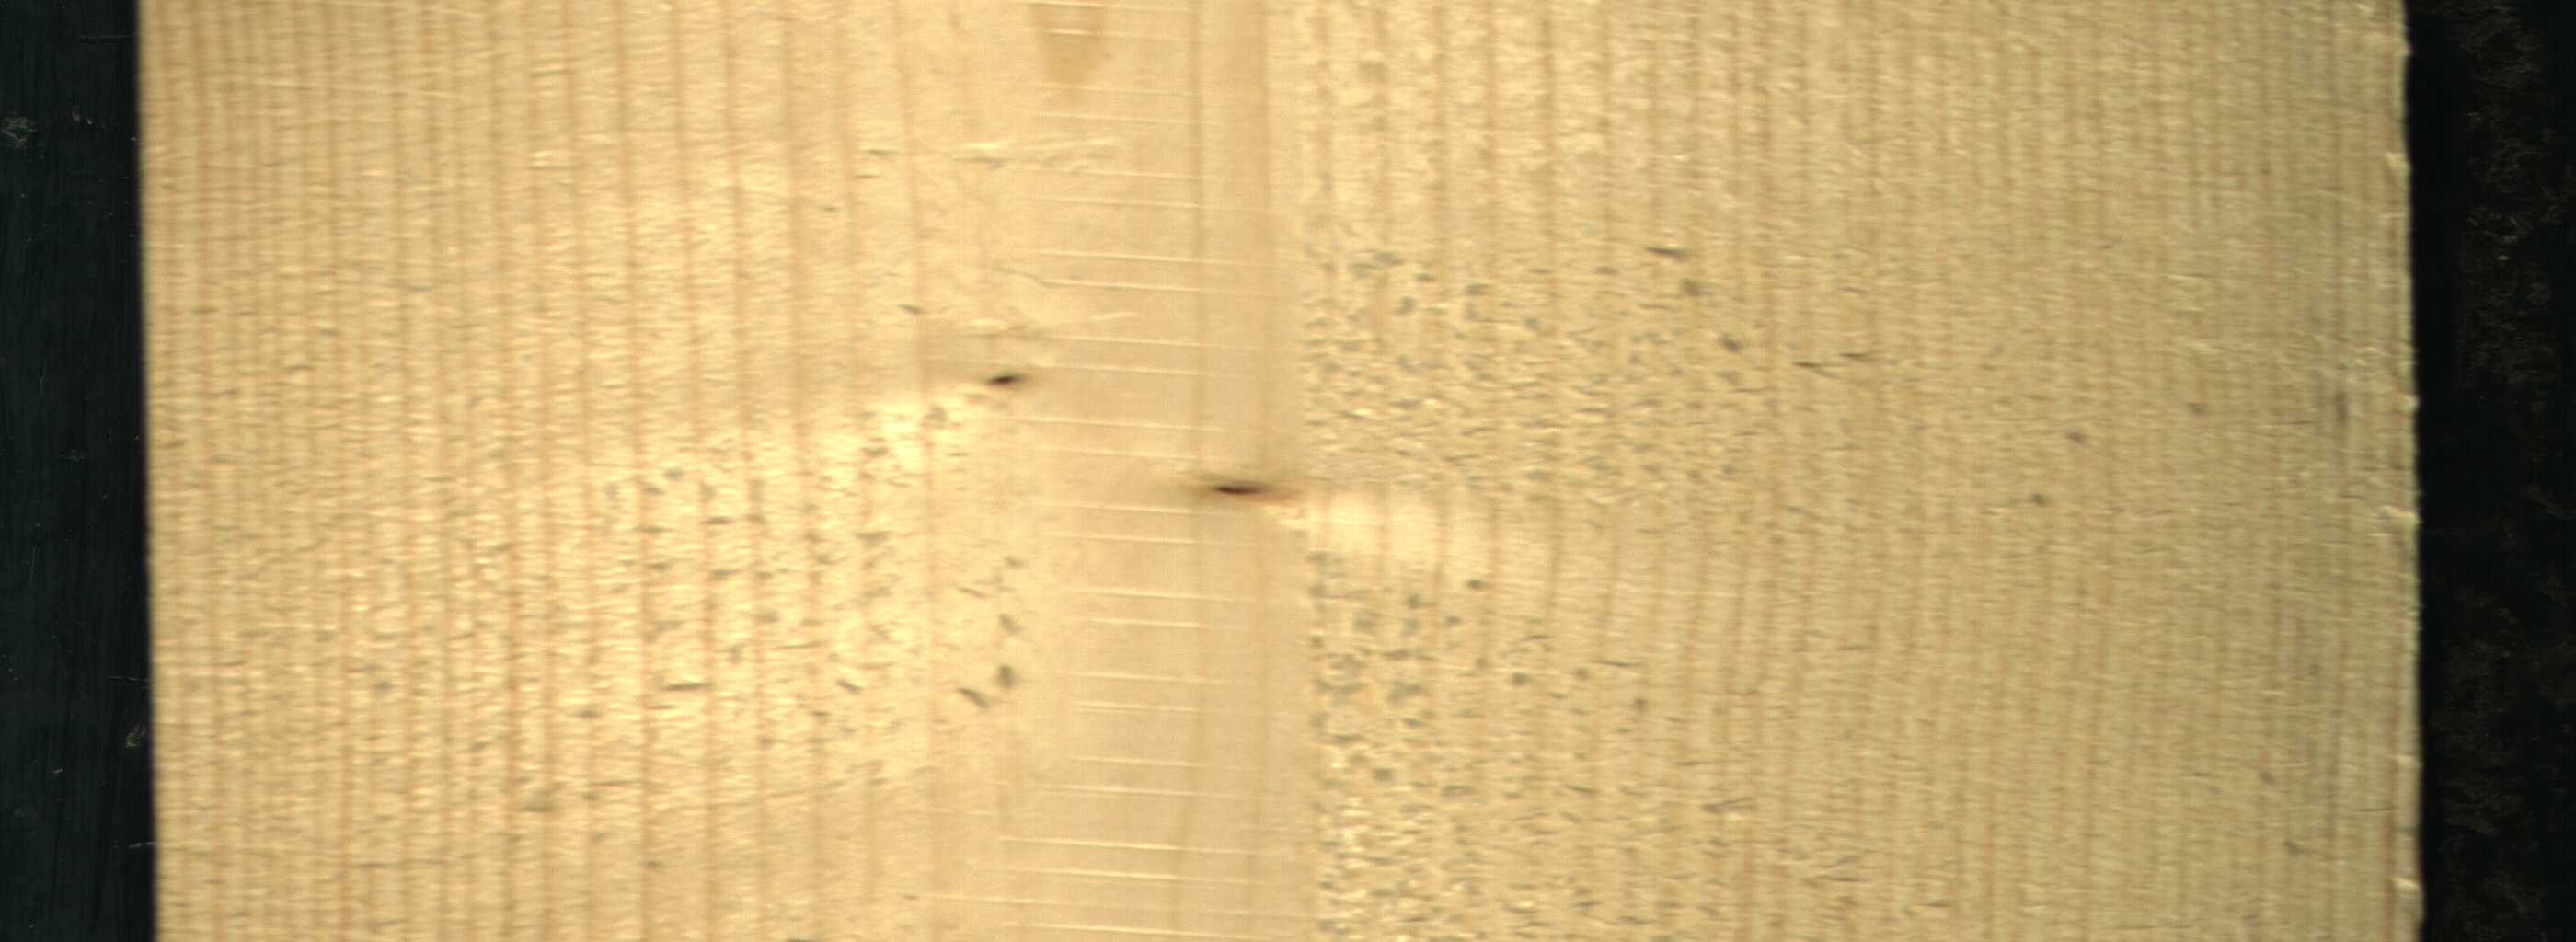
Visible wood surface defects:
Live_Knot
Live_Knot